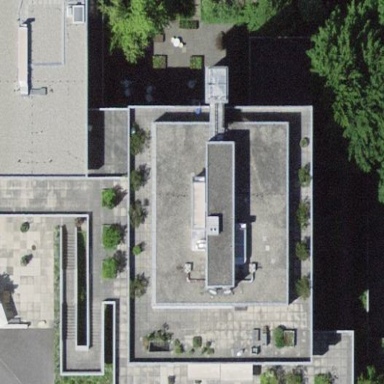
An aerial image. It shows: Nursing home building.